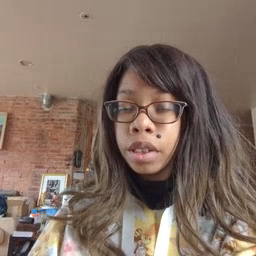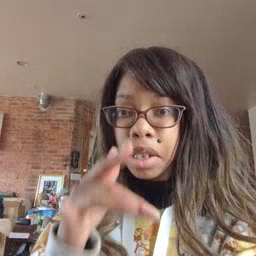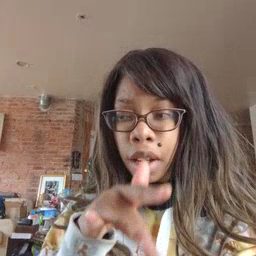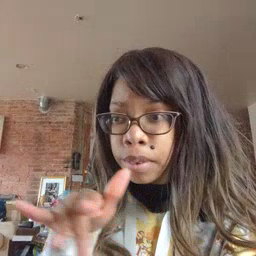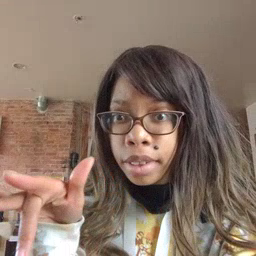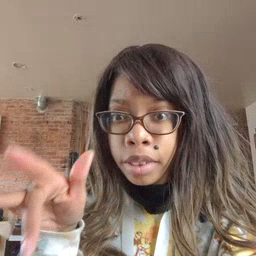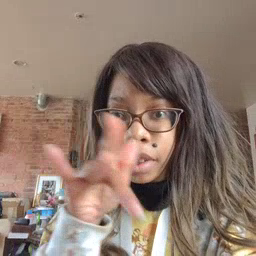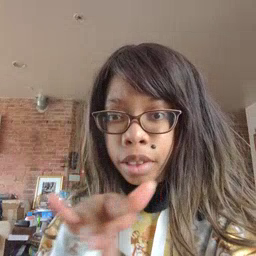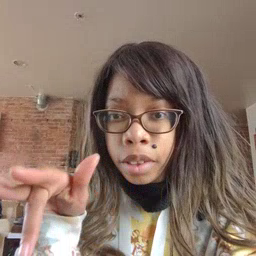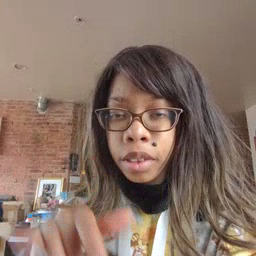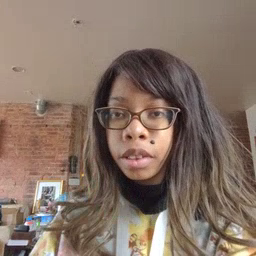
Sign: empty